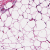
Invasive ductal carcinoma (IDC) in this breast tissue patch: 0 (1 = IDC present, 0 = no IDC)